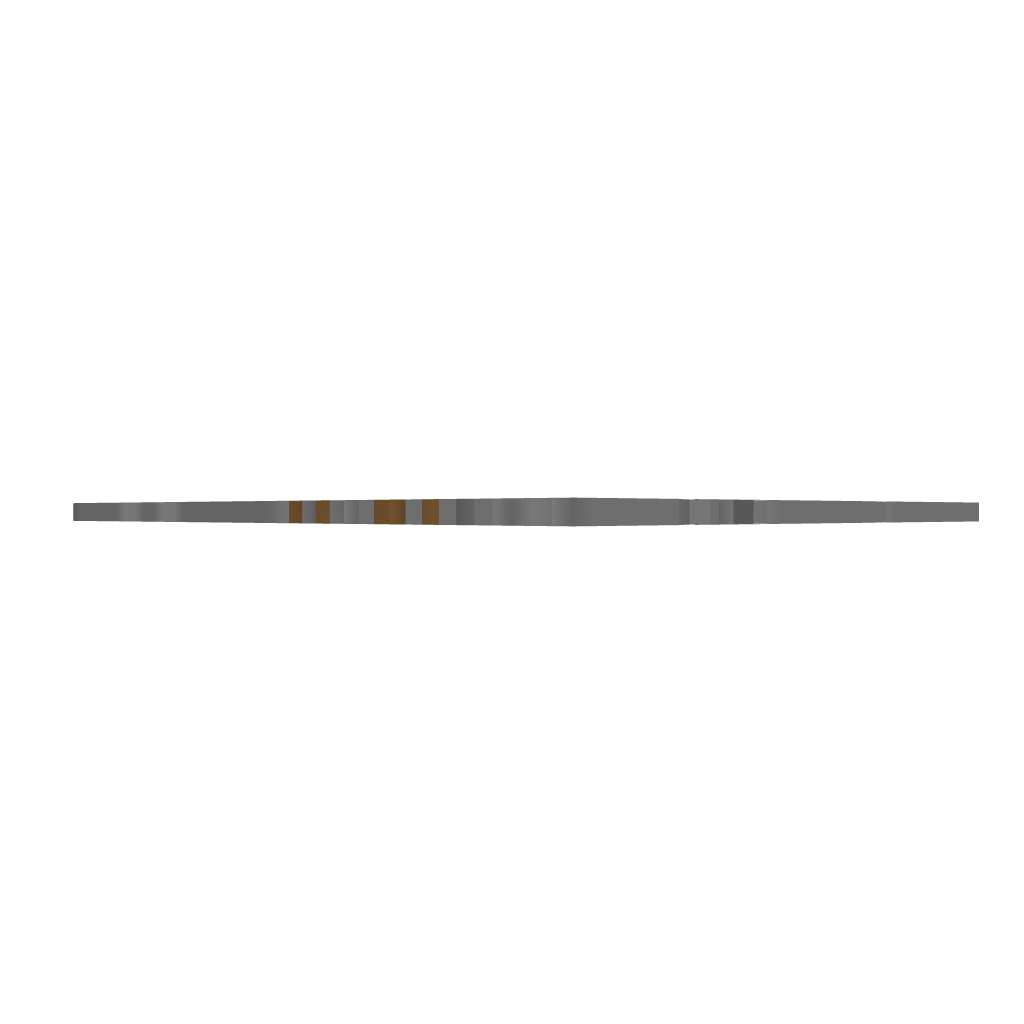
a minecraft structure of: Wall: Cornergate bad low quality